Interaction volume radius: 5 \u00c5
Interaction volume height: 20 \u00c5
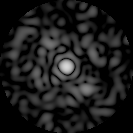
Disorder parameter: 0.7971